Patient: sex F, age 58
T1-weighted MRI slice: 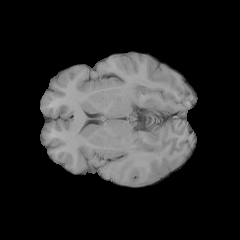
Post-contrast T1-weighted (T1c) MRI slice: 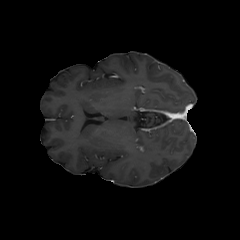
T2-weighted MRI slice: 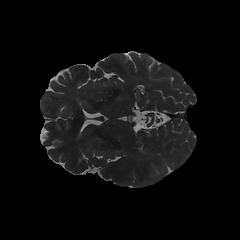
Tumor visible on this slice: no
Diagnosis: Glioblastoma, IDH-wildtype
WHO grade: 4